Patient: sex M, age 47
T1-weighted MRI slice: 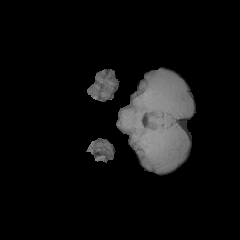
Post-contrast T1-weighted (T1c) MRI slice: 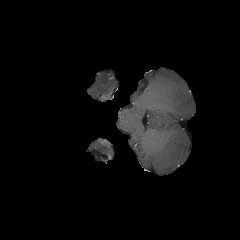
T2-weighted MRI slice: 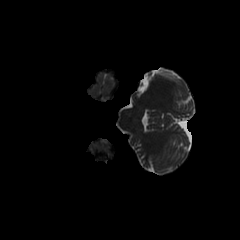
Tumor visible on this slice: no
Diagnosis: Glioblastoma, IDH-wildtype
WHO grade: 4